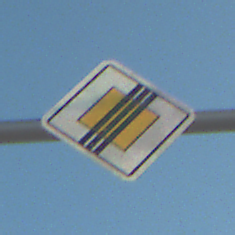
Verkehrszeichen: EndeVorfahrtsstrasse
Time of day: SunriseSunset
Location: Outdoor (Beach)
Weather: Clear
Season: NotSpecified
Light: Natural